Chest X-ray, AP view. Patient: 50 years old, sex M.
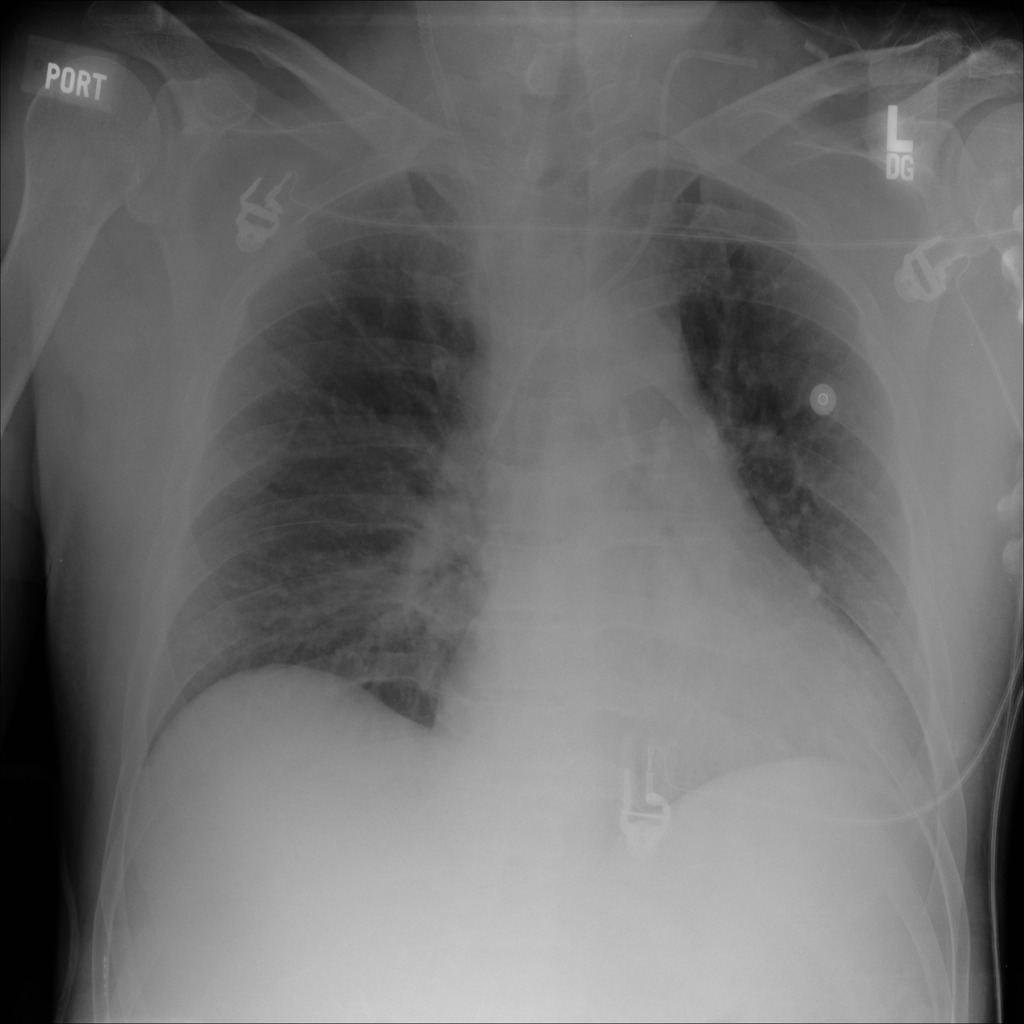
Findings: No Finding